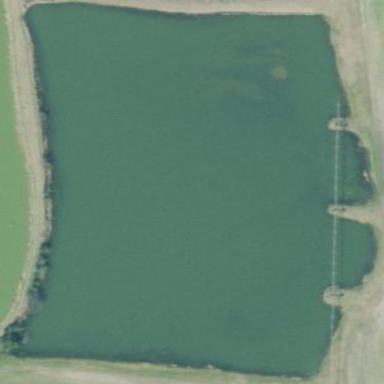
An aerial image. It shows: Reservoir of water.